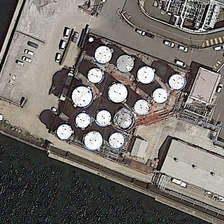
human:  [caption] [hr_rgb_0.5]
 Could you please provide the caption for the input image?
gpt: some white storage tanks are in a factory near a river .

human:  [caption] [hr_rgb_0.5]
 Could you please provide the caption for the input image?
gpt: some white storage tanks are in a factory near a river .

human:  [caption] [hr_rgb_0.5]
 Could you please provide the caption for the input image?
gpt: some white storage tanks are in a factory near a river .

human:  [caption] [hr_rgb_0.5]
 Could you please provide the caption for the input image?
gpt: some white storage tanks are in a factory near a river .

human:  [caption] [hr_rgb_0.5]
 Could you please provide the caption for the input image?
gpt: some white storage tanks are in a factory near a river .